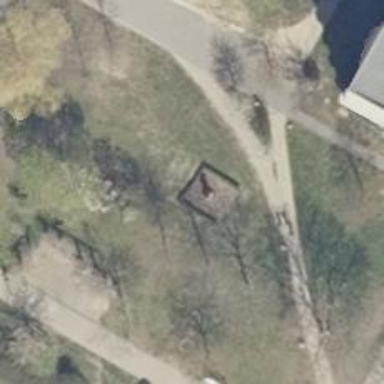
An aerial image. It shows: Historical memorial featuring statue.